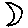
Label: moon